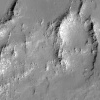
Atmospheric dust classification: not_dusty